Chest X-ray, PA view. Patient: 66 years old, sex M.
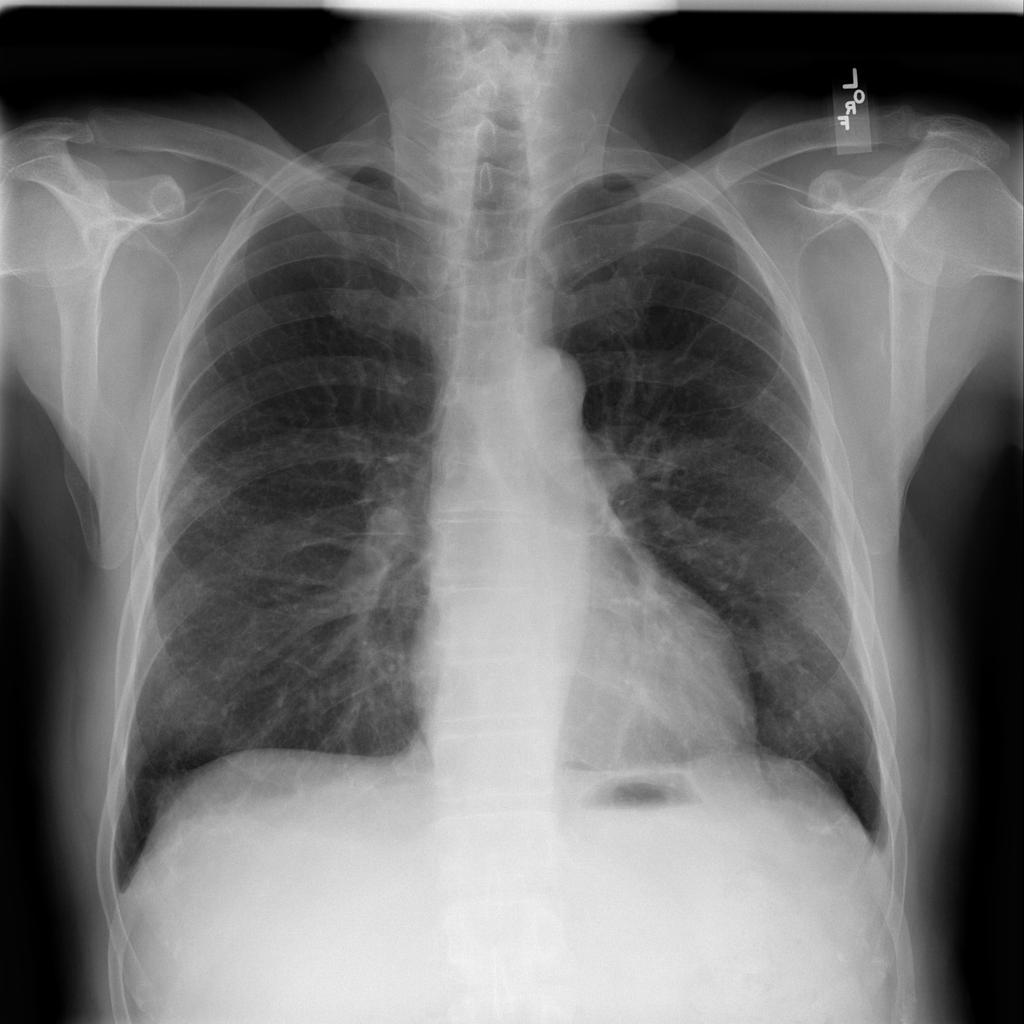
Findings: No Finding